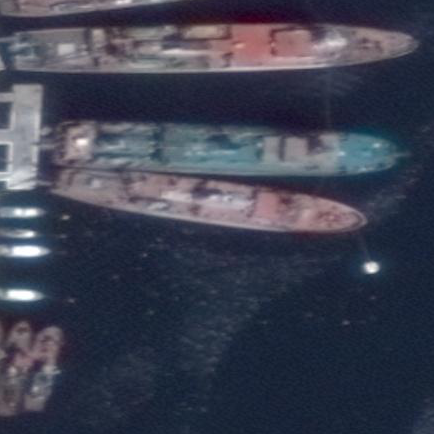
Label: civil